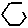
Label: hexagon